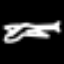
Label: airplane